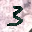
Label: 3